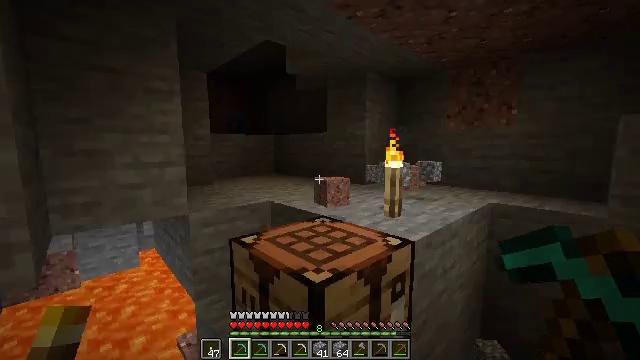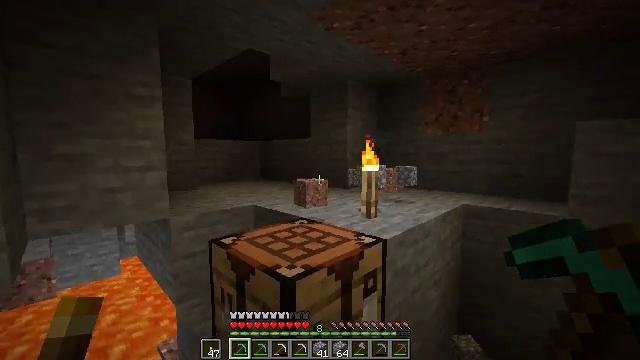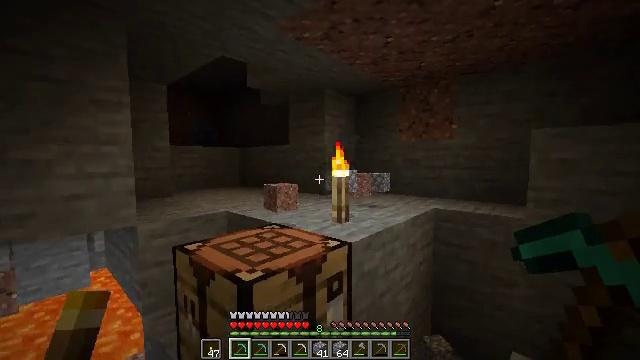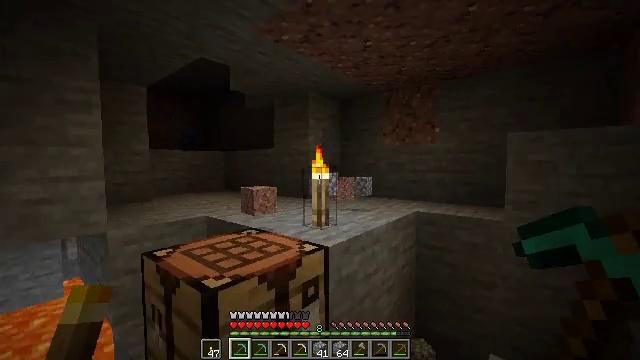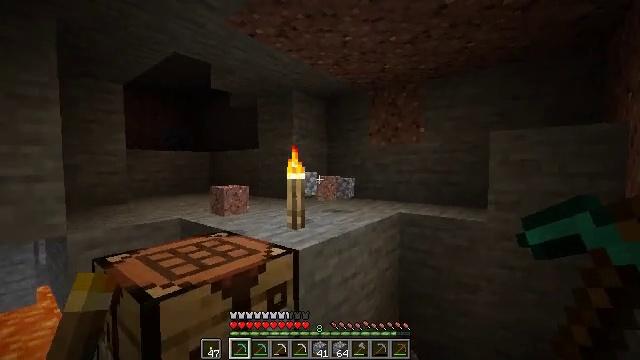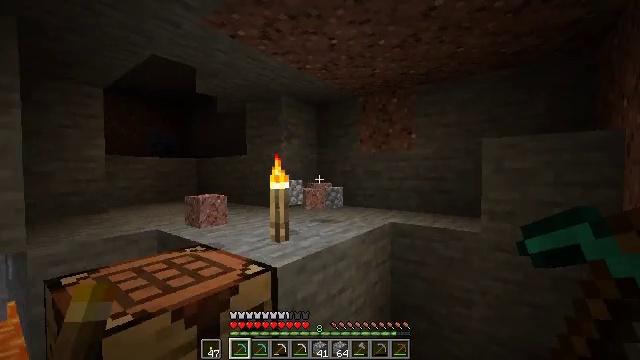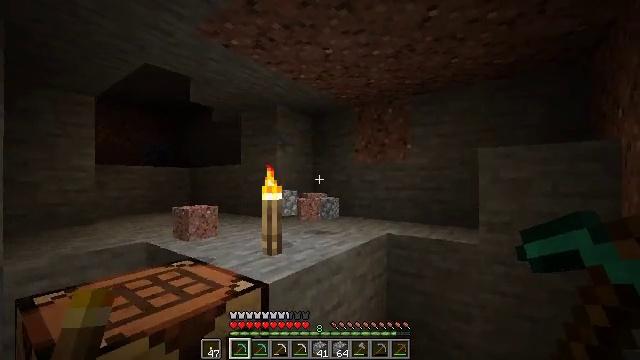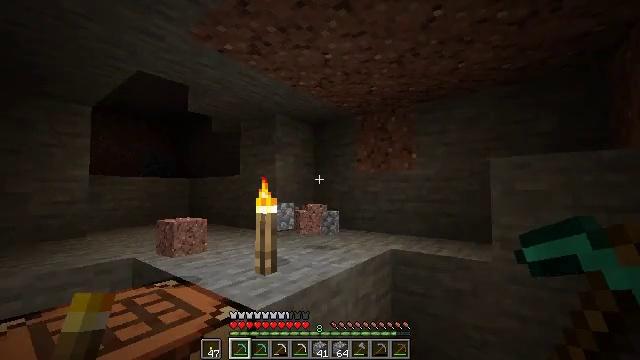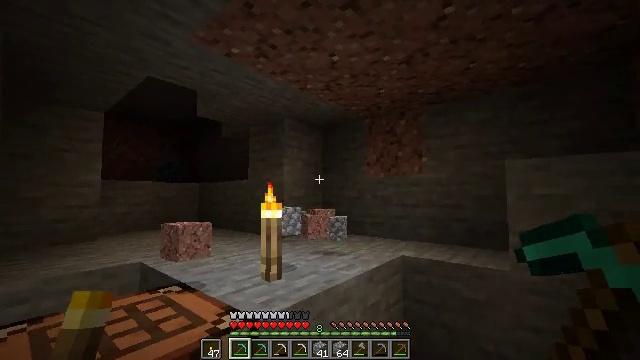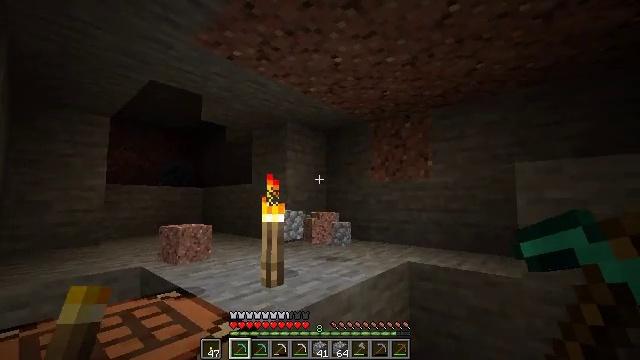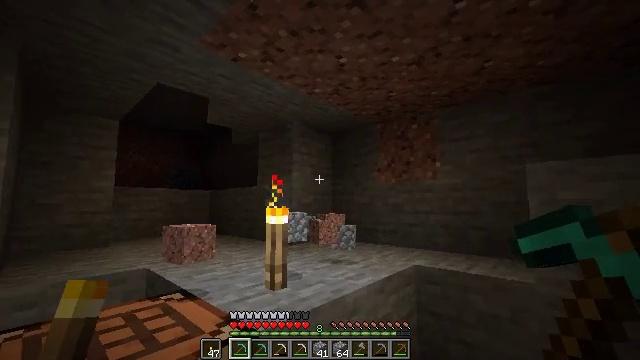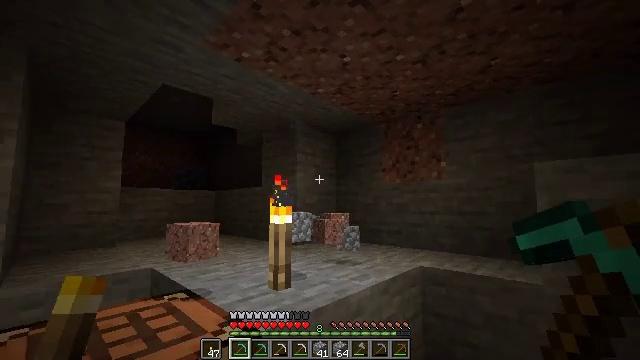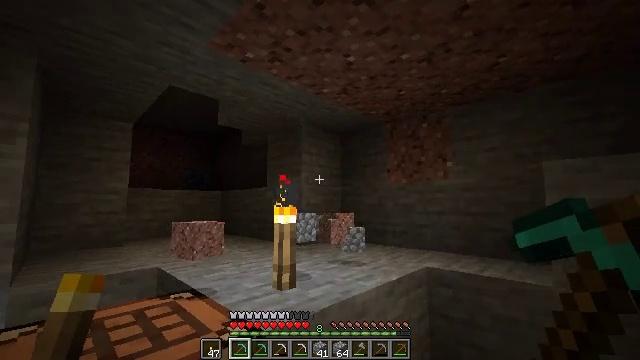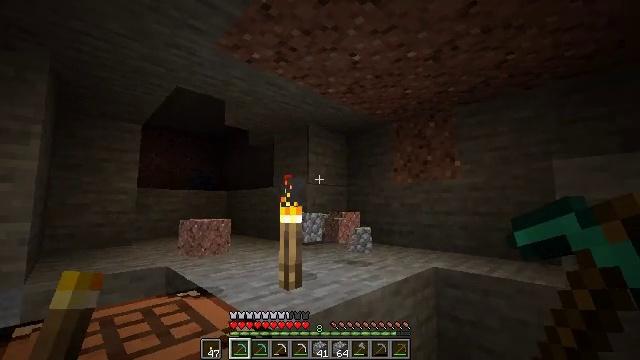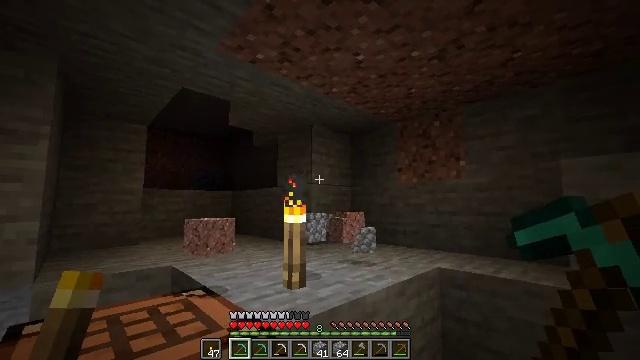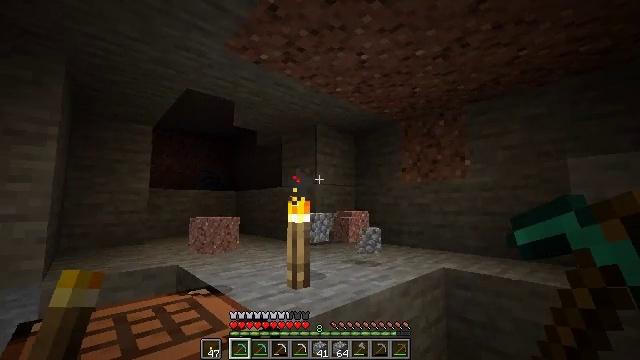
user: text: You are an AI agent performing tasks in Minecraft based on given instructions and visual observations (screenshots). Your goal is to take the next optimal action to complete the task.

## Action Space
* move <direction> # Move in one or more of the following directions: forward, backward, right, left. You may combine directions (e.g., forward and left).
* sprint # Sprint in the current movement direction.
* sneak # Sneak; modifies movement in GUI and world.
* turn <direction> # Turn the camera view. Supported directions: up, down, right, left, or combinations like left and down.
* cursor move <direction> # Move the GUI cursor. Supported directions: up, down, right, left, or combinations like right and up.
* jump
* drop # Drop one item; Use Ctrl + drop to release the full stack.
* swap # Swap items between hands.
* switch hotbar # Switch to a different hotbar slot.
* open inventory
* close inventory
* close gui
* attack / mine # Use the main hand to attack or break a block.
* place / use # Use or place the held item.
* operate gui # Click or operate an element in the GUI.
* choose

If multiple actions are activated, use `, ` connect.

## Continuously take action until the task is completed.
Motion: motion action
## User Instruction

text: Remove a diamond pickaxe from the inventory.
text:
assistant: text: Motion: move right, turn right and up
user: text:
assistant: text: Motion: move right, turn right and up
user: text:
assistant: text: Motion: move forward and move right, turn right
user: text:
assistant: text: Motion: move forward and move right, turn right
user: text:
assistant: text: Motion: move forward, turn right and up
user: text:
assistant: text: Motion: move forward, turn up
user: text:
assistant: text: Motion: turn up
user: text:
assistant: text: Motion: turn left and up
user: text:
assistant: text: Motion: turn left and up
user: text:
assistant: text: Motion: turn left
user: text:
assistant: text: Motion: turn left
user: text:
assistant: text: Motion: turn left
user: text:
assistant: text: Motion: turn left
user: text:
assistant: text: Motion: no_op
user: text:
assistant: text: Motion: no_op
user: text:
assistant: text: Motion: no_op
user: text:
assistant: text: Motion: no_op
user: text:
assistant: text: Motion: no_op
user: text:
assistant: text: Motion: no_op
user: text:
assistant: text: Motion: no_op
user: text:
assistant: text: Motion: no_op
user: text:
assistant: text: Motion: no_op
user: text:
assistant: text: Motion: no_op
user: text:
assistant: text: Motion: no_op
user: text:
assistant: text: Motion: no_op
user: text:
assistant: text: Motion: no_op
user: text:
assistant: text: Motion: drop
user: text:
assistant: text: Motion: drop
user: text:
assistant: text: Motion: drop
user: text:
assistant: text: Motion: no_op